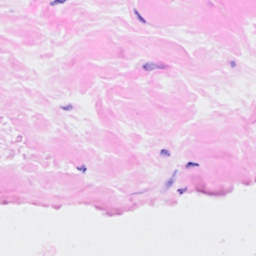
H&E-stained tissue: Breast